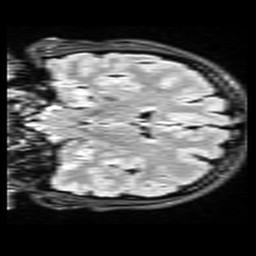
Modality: FLAIR
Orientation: coronal
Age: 22
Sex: female
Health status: healthy
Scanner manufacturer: siemens
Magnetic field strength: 3 T
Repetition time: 9 s
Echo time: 0.088 s